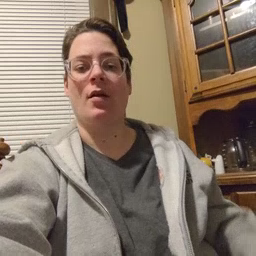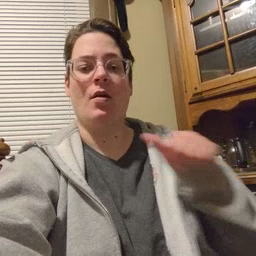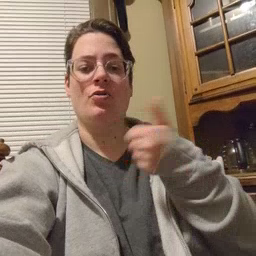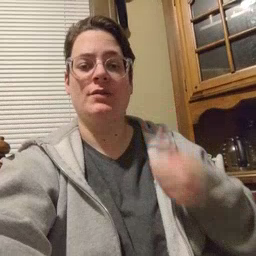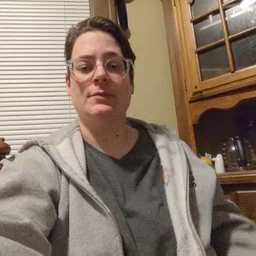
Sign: another